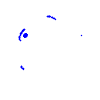
Particle: pion